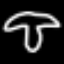
Label: mushroom